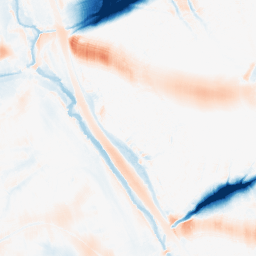
Category: morphological
Decomposition family: morphological_ellipse
Decomposition parameters: operation: average
width: 50
height: 30
Upsampling method: quartic
Upsampling parameters: scale: 8
Upsampling scale: 8